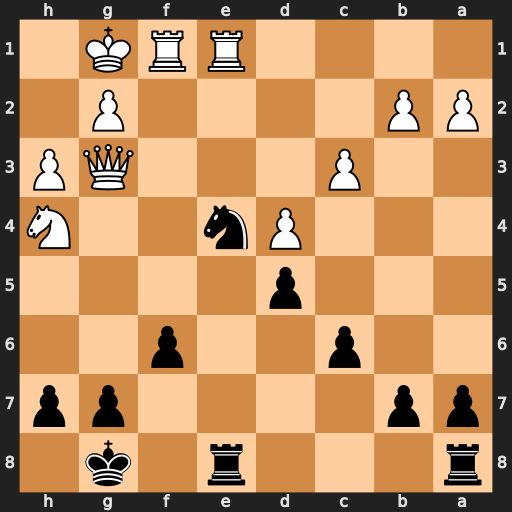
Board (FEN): r3r1k1/pp4pp/2p2p2/3p4/3Pn2N/2P3QP/PP4P1/4RRK1
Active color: b
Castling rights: -
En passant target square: -
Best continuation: Nxg3 Rxe8+ Rxe8